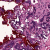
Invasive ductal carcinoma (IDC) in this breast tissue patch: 0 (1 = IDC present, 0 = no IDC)